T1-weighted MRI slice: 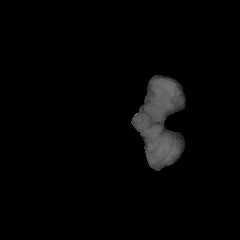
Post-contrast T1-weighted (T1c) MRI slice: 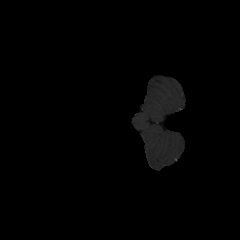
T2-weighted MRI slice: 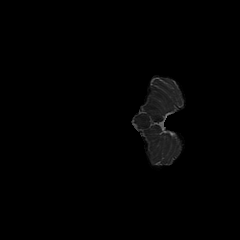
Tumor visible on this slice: no